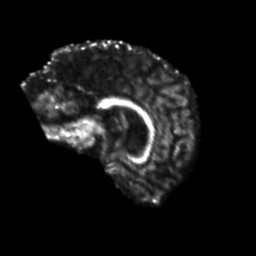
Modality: FA
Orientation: sagittal
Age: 76
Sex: female
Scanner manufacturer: siemens
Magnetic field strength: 3 T
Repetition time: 7.3 s
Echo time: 0.087 s